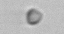
Label: nanoplankton_mix